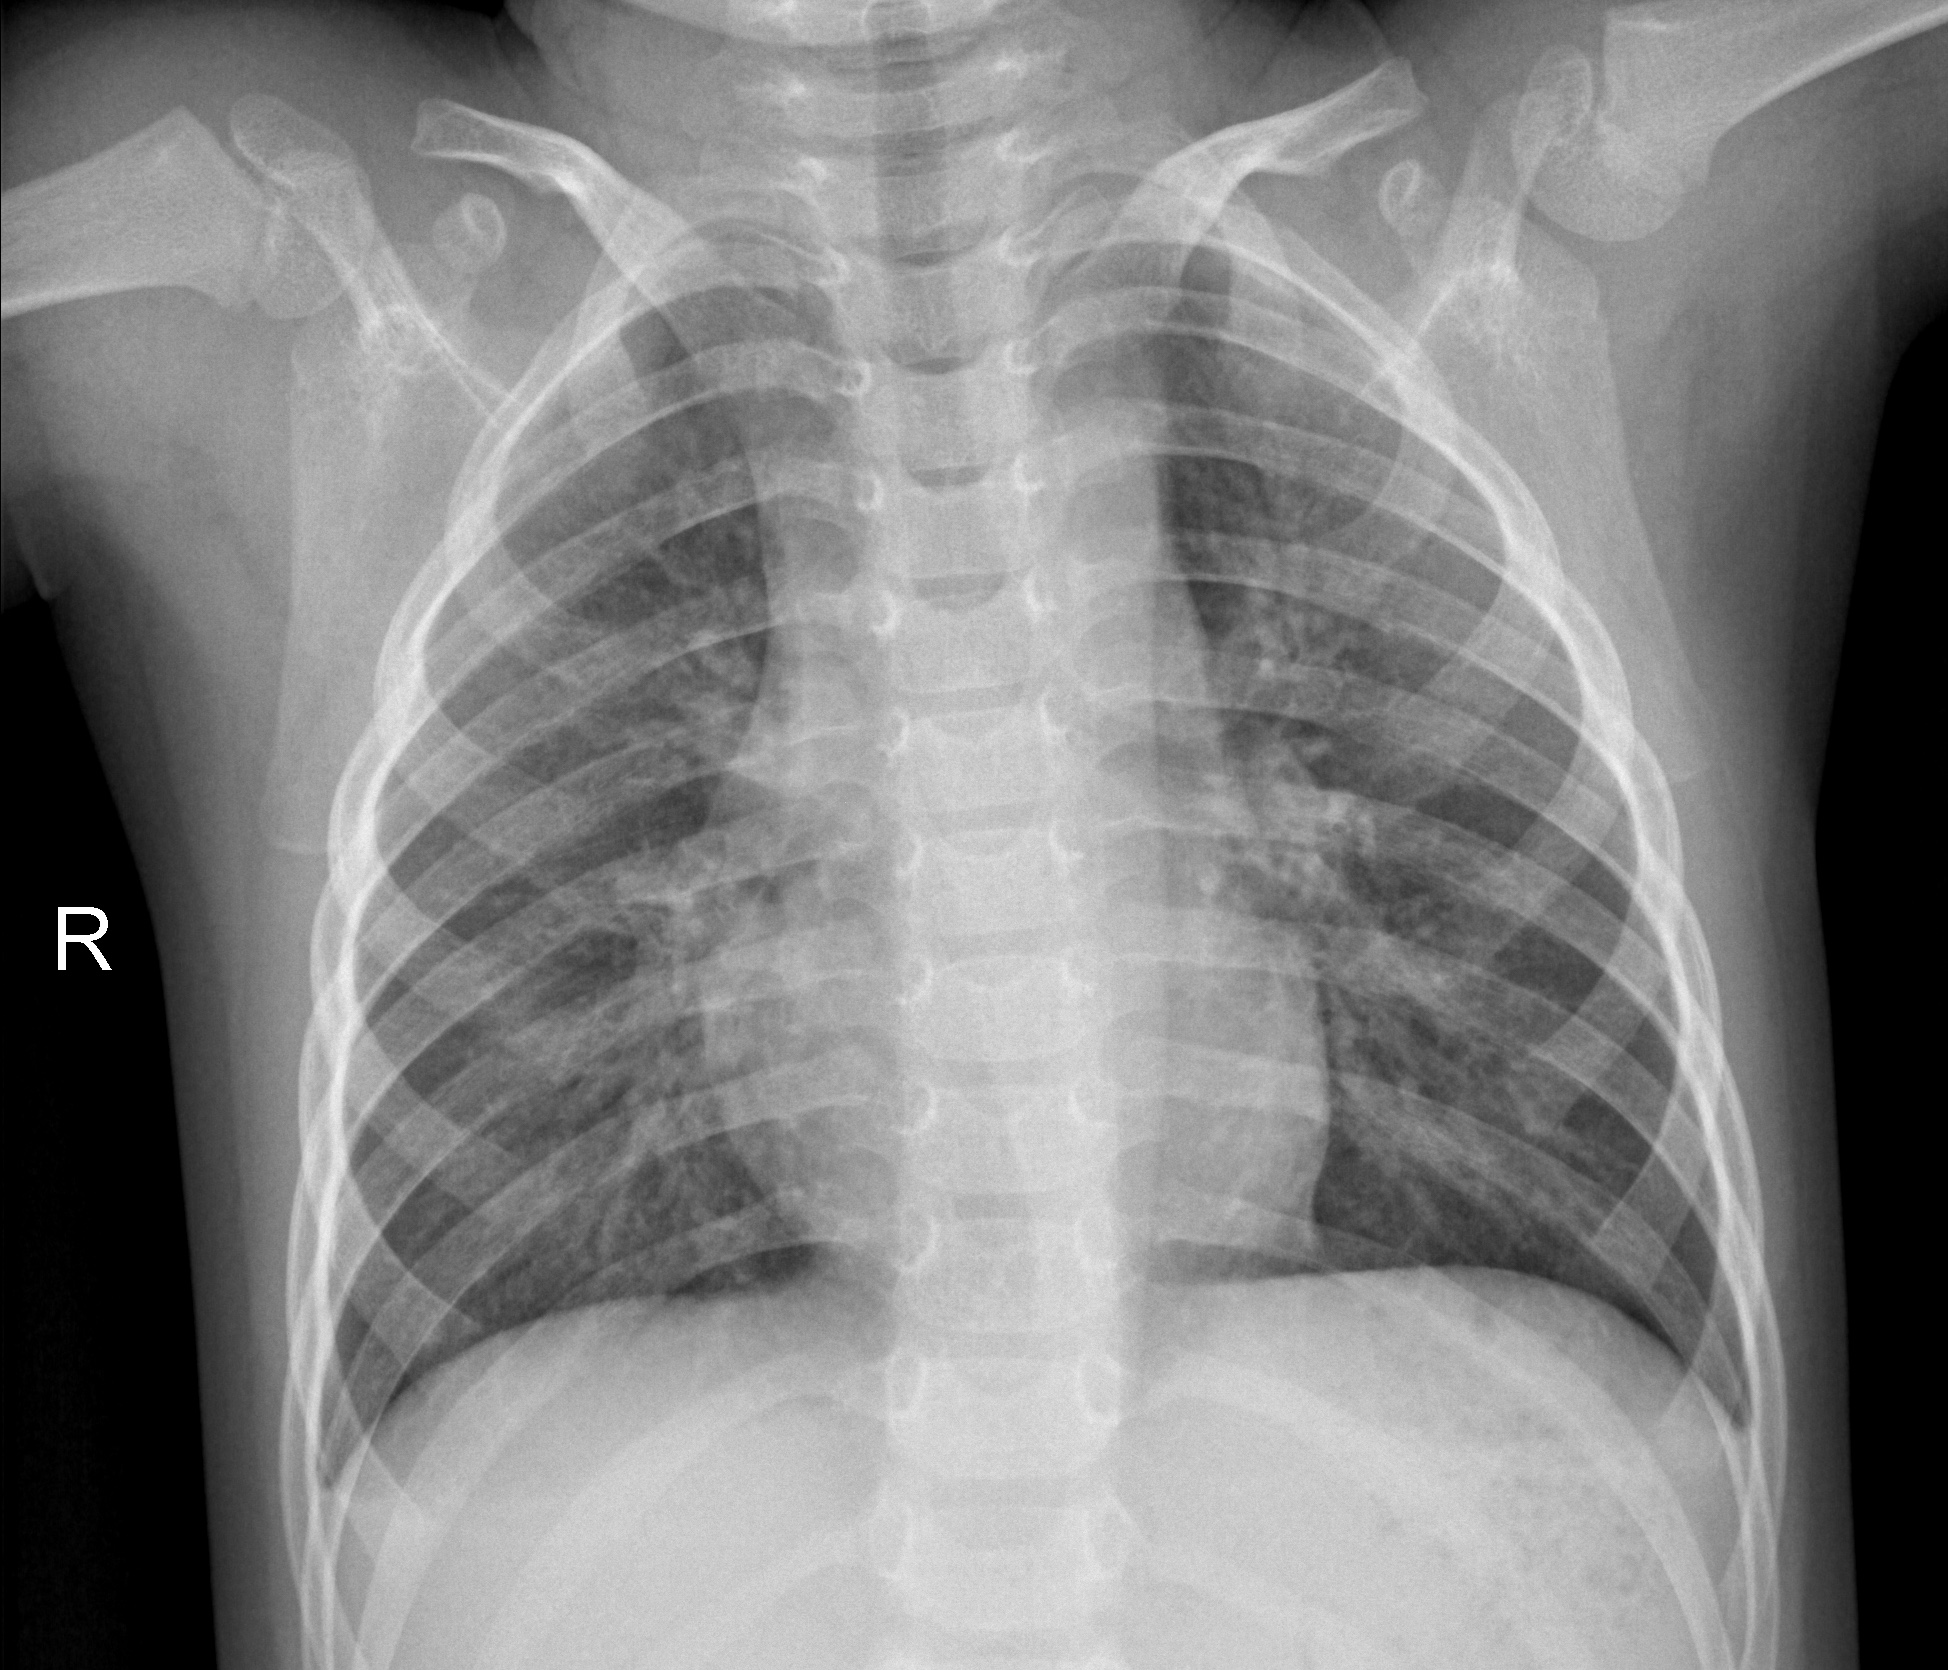
Diagnosis: NORMAL